Field crop: maize
Growth stage: 2
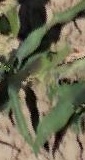
Species: maize